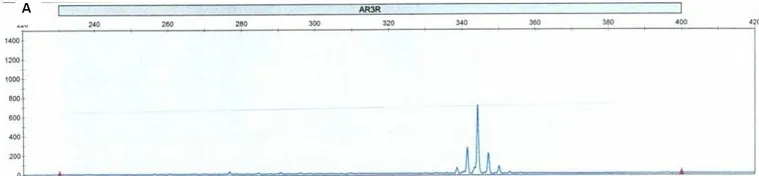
Polymerase chain reaction test using capillary electrophoresis (A) shows the expansion of 46 CAG repeats. Only one peak was detected, indicating that both alleles of the AR gene had the same expanded CAG repeats.
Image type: chart (chart)